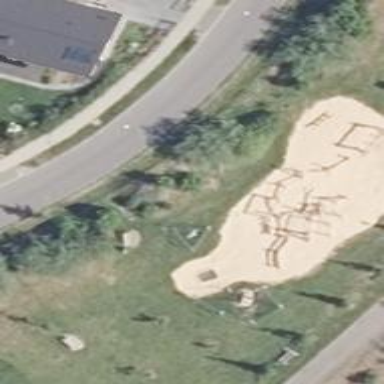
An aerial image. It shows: Playground area for leisure land.